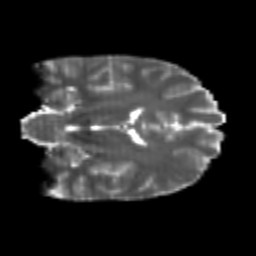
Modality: T2w
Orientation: coronal
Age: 20
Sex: male
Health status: healthy
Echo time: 0.074 s